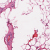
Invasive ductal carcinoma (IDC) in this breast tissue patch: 0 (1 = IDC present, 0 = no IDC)